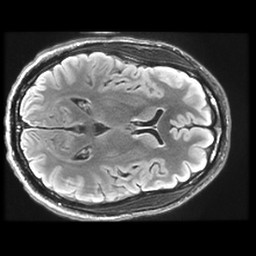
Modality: FLAIR
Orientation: axial
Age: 21
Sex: male
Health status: healthy
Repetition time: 12 s
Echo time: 0.09782 s